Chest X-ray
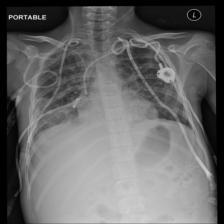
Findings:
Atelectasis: positive
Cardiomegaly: negative
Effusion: positive
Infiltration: positive
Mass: negative
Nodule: negative
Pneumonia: negative
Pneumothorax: negative
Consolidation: negative
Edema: positive
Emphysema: negative
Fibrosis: negative
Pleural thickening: positive
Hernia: negative